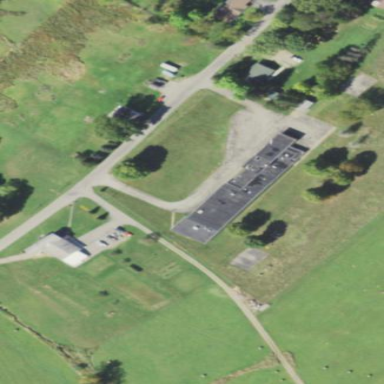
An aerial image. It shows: Abandoned school building.